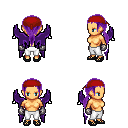
a pixel art fantasy rpg character, female body template, human, tanned skin, purple wings, white pants, purple ponytail hairstyle, red bandana, metal gloves, ghillies, four views (front, back, left, right), 2x2 character sprite sheet, small pixel art, hard edges, no anti-aliasing